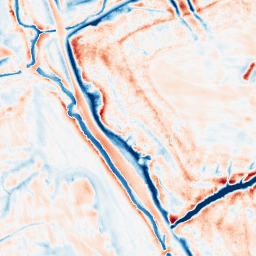
Category: edge_preserving
Decomposition family: bilateral
Decomposition parameters: d: 21
sigma_color: 100
sigma_space: 150
Upsampling method: cubic_catmull_rom
Upsampling parameters: scale: 8
Upsampling scale: 8